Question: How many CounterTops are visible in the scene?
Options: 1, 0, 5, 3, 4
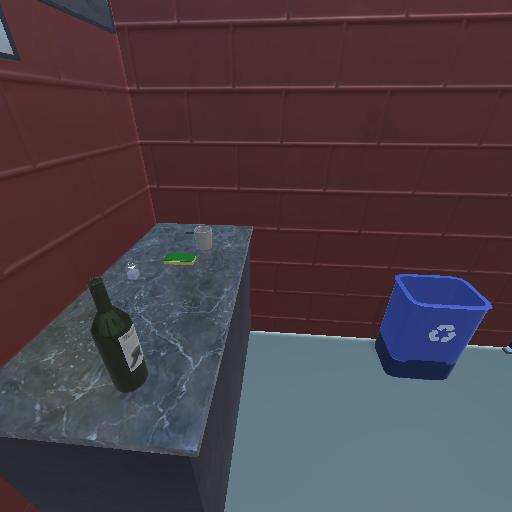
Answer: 1